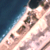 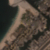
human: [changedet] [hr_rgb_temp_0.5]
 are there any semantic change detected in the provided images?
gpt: The shore appears bigger.